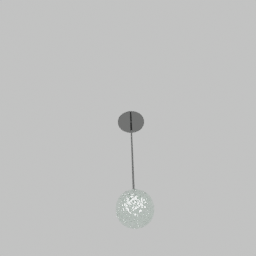
Label: lighting